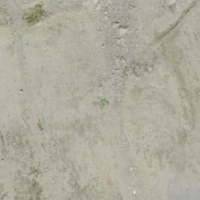
EUNIS habitat code: 48
Species observed at this site:
Saxifraga oppositifolia